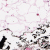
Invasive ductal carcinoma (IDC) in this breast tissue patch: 0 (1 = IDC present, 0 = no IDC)